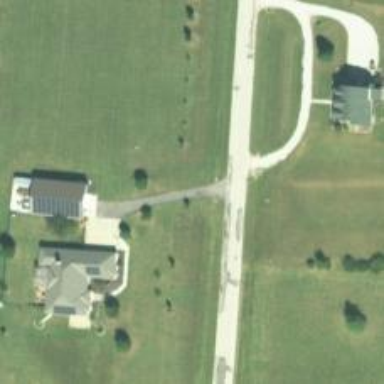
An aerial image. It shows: Driveway leading to service road.